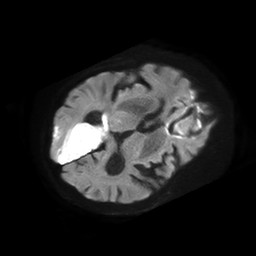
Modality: TRACE
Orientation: axial
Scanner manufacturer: philips
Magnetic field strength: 1.5 T
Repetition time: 4.6 s
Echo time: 0.08631 s